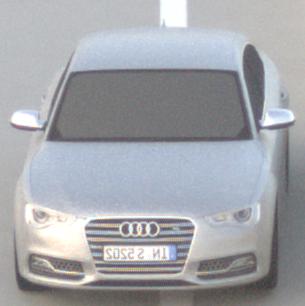
Make: Audi
Model: S5
Detailed model: F5
Model produced from: 2016
Model produced until: 2019
Doors: 2
Color: white
Road condition: dry road
Daytime: sunrise or sunset
Contrast: low contrast